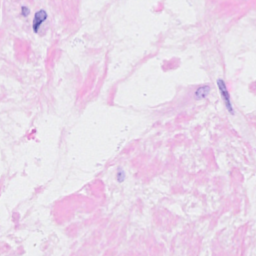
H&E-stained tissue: Breast